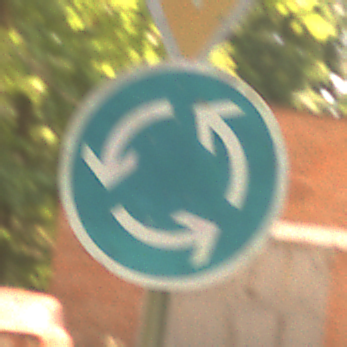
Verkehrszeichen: Kreisverkehr
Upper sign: VorfahrtGewaehren
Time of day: Midday
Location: Outdoor (Nature)
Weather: PartlyCloudy
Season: NotSpecified
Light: Natural